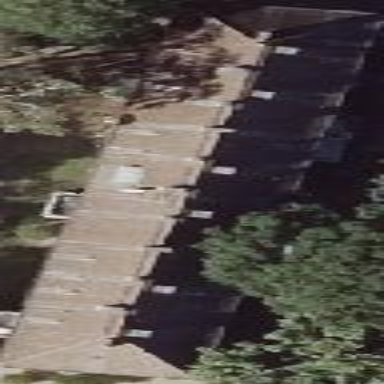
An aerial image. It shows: Hipped-roof building with apartments.